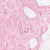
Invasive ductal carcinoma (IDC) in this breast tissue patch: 0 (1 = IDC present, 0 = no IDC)